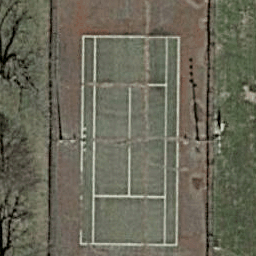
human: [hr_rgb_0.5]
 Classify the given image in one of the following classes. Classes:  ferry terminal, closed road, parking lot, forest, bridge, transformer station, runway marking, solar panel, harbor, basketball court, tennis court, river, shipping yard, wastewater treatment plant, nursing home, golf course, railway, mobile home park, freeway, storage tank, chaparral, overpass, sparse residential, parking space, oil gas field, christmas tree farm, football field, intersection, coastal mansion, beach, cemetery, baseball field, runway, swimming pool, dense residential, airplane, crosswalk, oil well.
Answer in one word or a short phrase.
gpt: tennis court